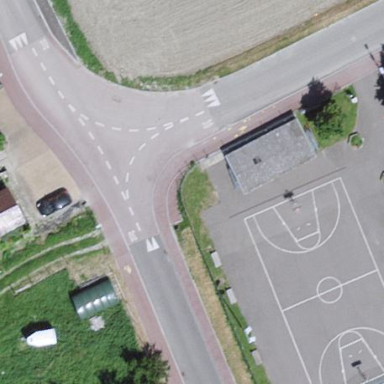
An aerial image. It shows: Basketball court in the leisure land pitch.